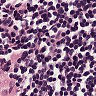
Metastatic tissue present: no